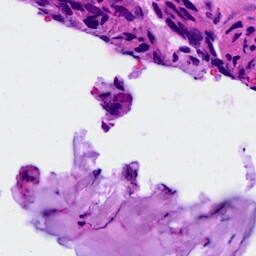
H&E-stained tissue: Breast